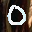
Label: 0